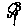
Label: flower